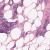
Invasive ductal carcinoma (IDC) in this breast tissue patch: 1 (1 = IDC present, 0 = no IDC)